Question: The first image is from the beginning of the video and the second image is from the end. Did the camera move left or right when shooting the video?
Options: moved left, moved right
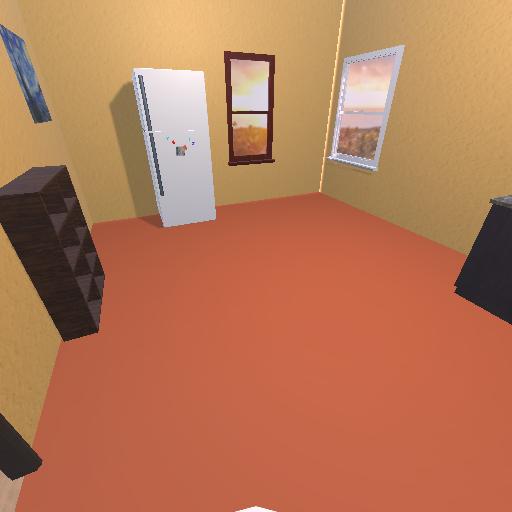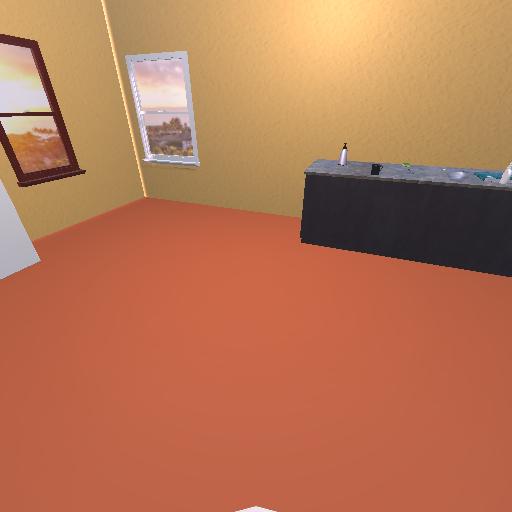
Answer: moved left